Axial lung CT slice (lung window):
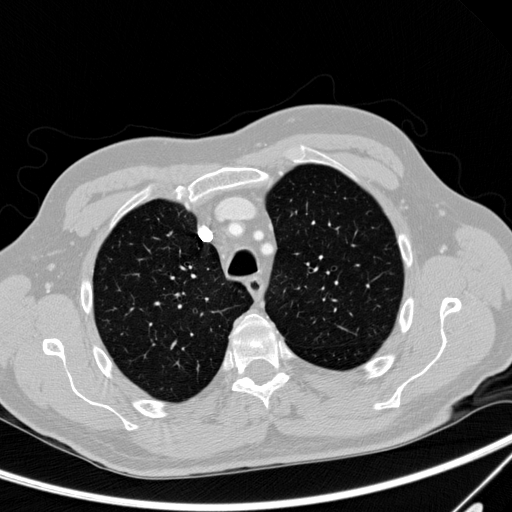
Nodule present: no